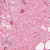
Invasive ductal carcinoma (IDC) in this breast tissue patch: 0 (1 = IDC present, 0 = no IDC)